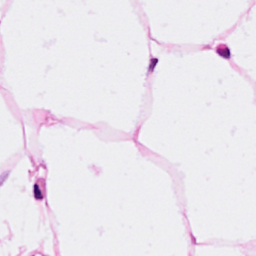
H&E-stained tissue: Breast